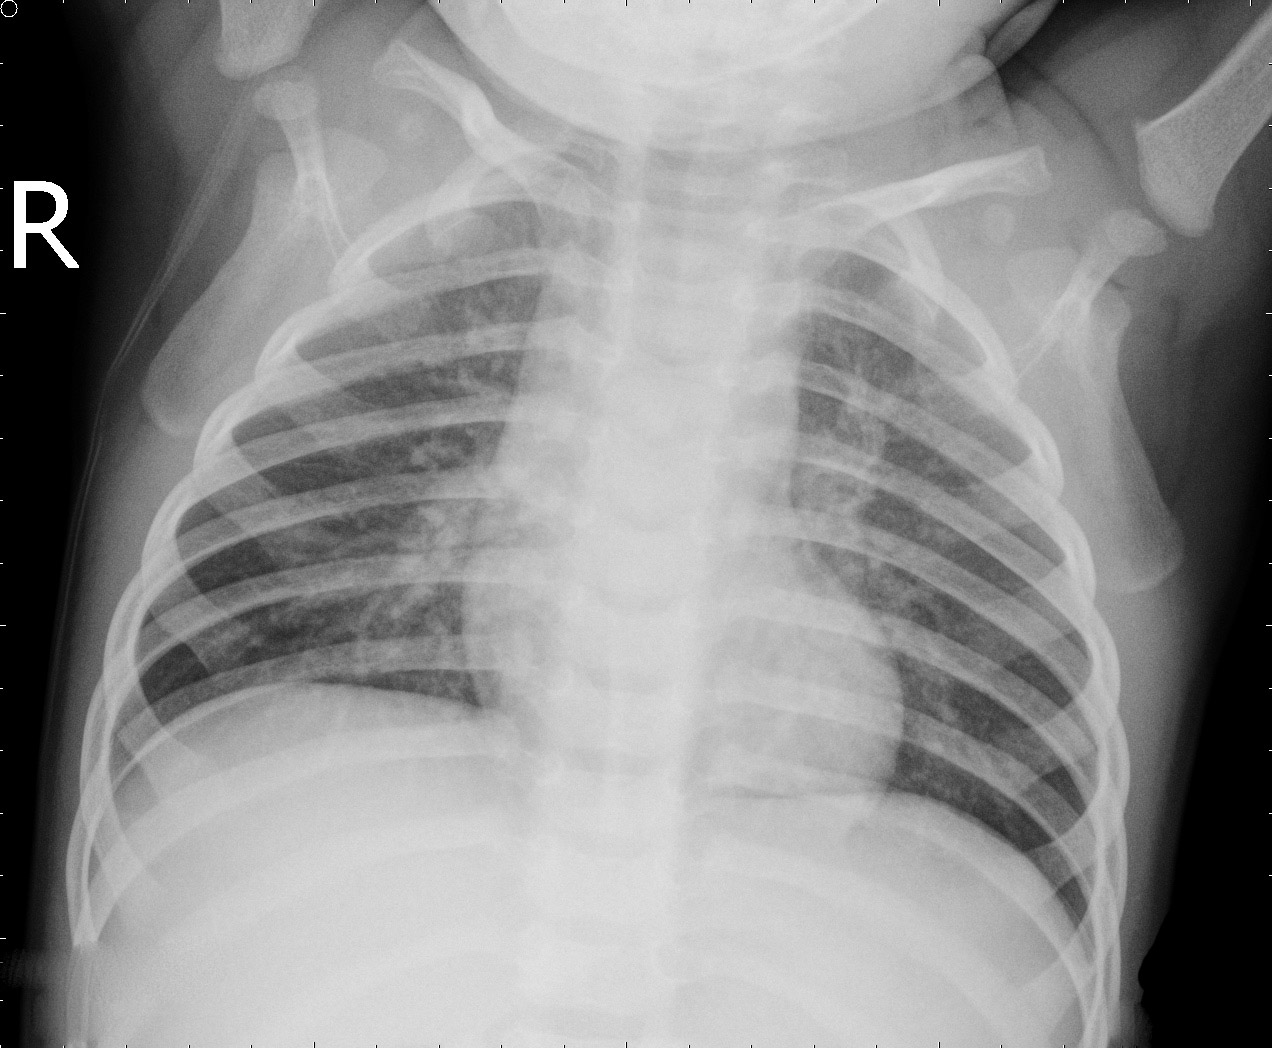
Diagnosis: NORMAL